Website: lowes
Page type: payment
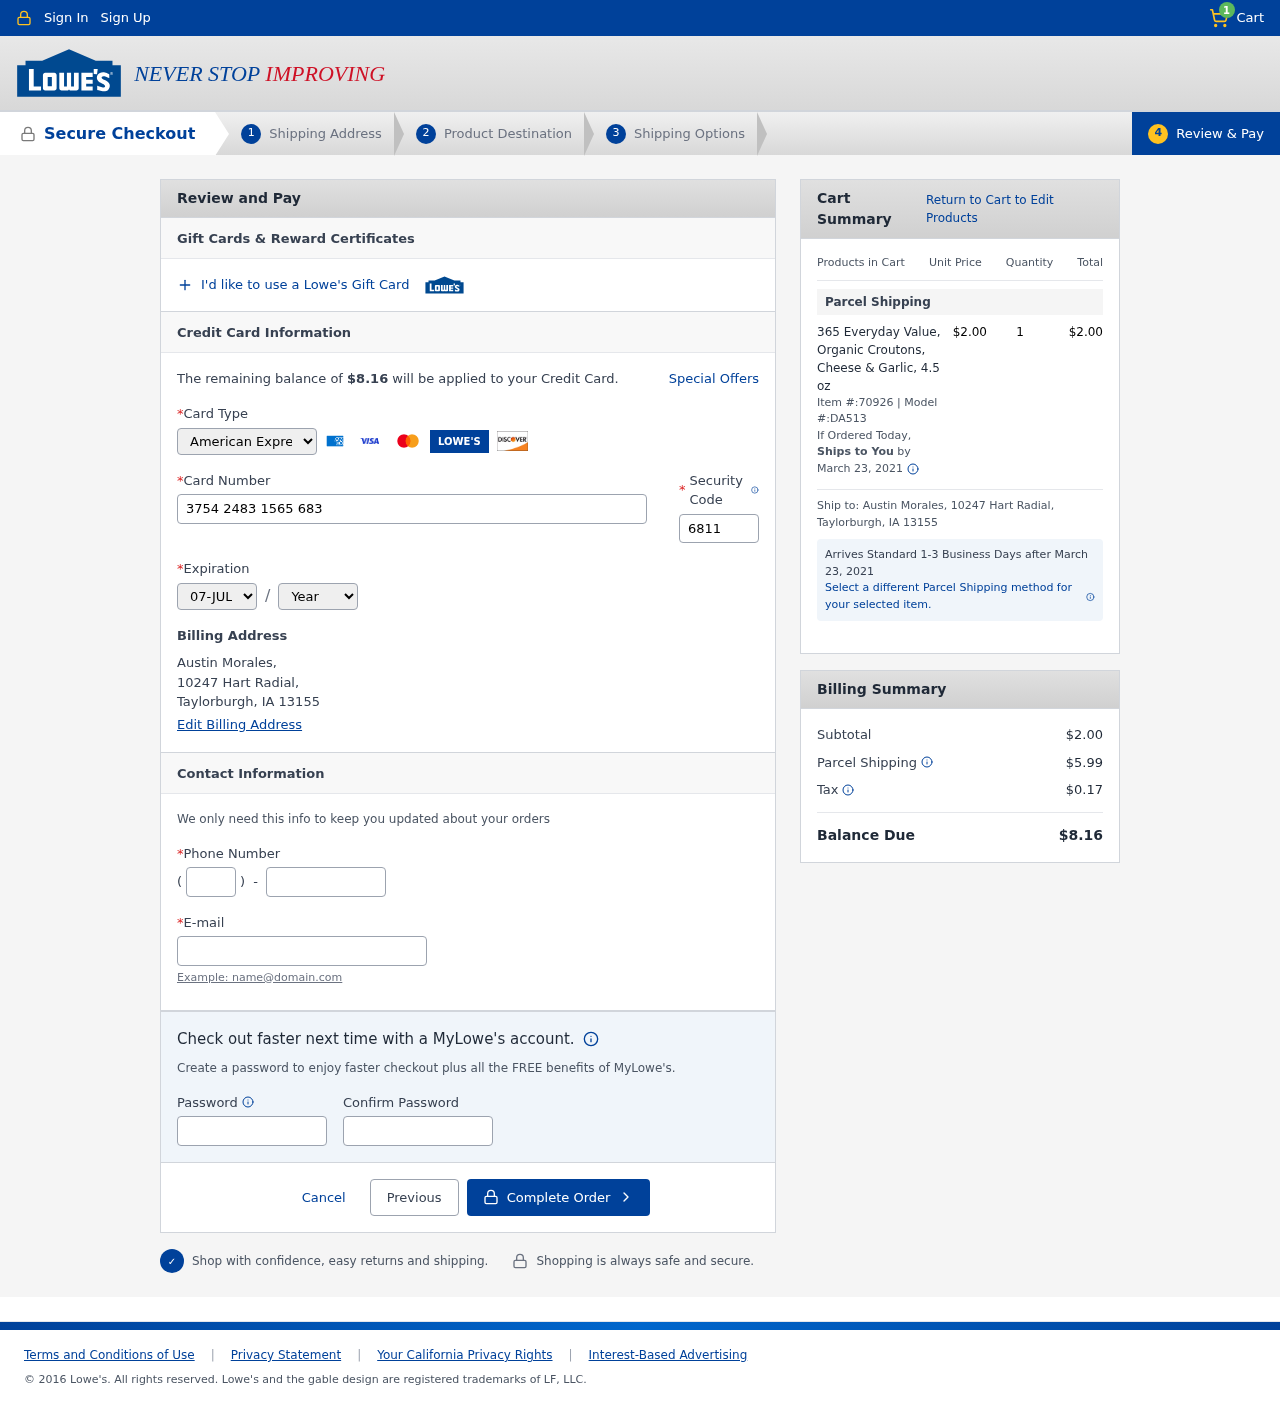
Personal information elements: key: PII_CARD_CVV
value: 6811
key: PII_CARD_EXPIRY_MONTH
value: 07
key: PII_CARD_EXPIRY_YEAR
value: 30
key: PII_CARD_NUMBER
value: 3754 2483 1565 683
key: PII_CARD_TYPE
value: American Express
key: PII_CITY_STATE_ZIP
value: Taylorburgh, IA 13155
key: PII_EMAIL
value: austinmorales@gmail.com
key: PII_FULLNAME
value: Austin Morales,
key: PII_PHONE
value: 6885734800
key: PII_PHONE_AREA
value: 688
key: PII_STREET
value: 10247 Hart Radial,
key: PII_FULLNAME2
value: Austin Morales
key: PII_STREET2
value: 10247 Hart Radial
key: PII_CITY_STATE_ZIP2
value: Taylorburgh, IA 13155
Product elements: key: PRODUCT1_NAME
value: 365 Everyday Value, Organic Croutons, Cheese & Garlic, 4.5 oz
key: PRODUCT1_PRICE
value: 2
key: PRODUCT1_QUANTITY
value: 1
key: PRODUCT1_ITEM
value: Item #:70926
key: PRODUCT1_MODEL
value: Model #:DA513
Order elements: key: ORDER_NUM_ITEMS
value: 1
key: ORDER_TOTAL
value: $8.16
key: ORDER_SHIPPING_DATE
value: March 23, 2021
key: ORDER_SUBTOTAL
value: $2.00
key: ORDER_SHIPPING_DATE2
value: March 23, 2021
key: ORDER_SHIPPING_COST
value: $5.99
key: ORDER_TAX
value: $0.17